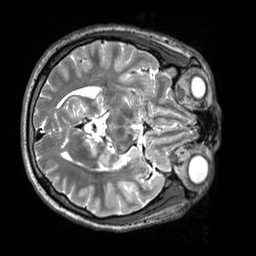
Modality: T2w
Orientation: axial
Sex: male
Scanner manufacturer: siemens
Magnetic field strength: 3 T
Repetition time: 3.2 s
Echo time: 0.409 s